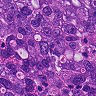
Metastatic tissue present: yes